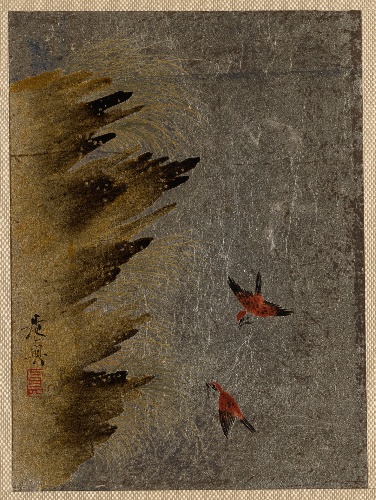
Artist: Shibata Zeshin
Artist bio: Japanese, 1807–1891
Object type: Album leaf
Classification: Paintings
Medium: Album leaf; brown and gold lacquer on silver paper
Culture: Japan
Period: Edo period (1615–1868)
Dimensions: 3 1/2 x 4 3/4 in. (8.9 x 12.1 cm)
Department: Asian Art
Credit line: The Howard Mansfield Collection, Purchase, Rogers Fund, 1936
Accession year: 1936
Repository: Metropolitan Museum of Art, New York, NY
Tags: Birds